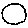
Label: circle